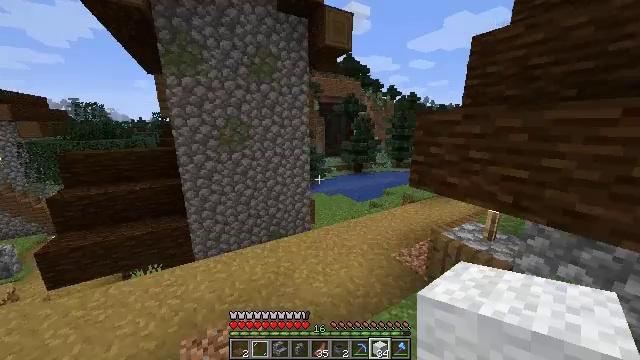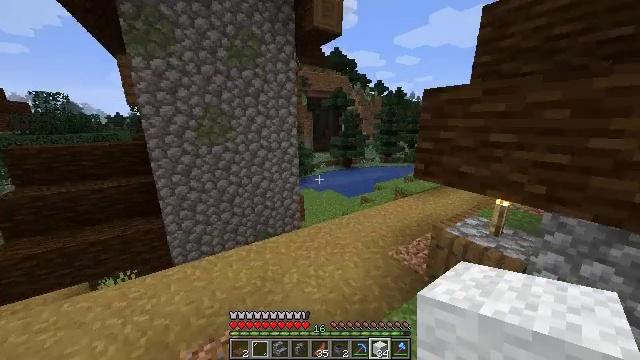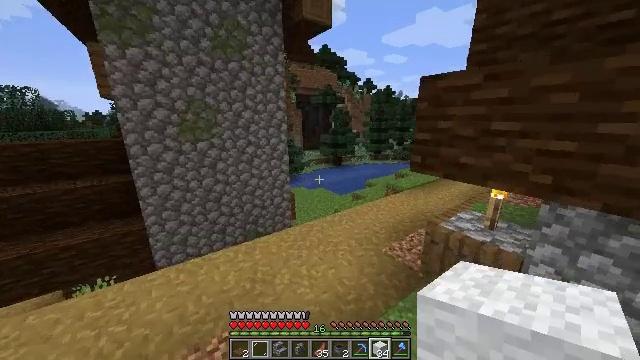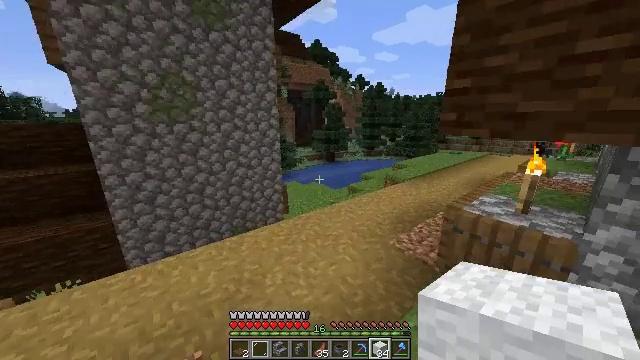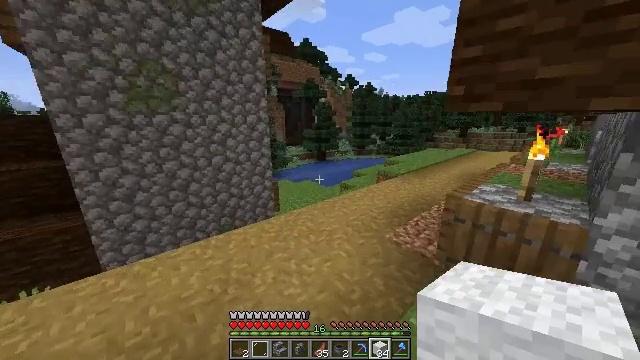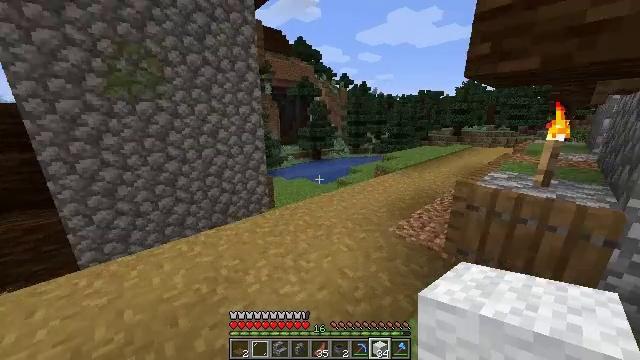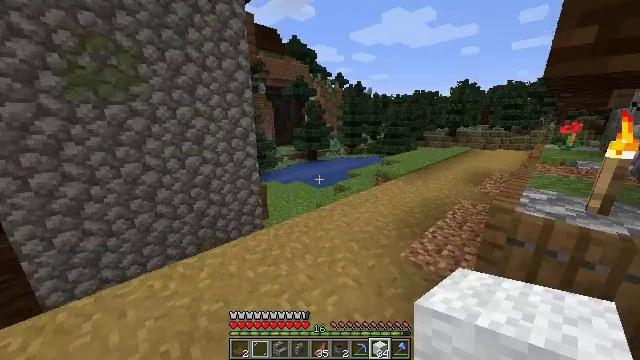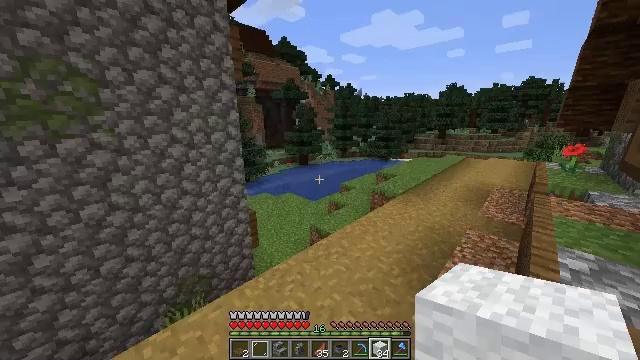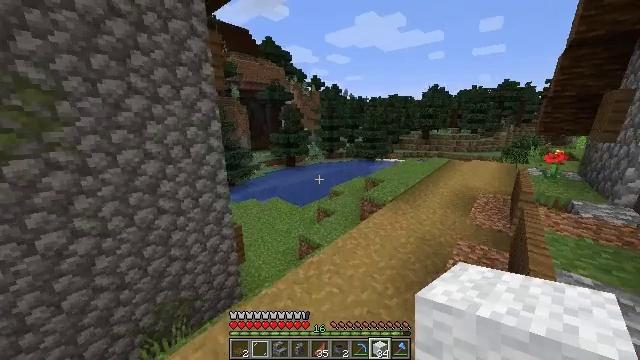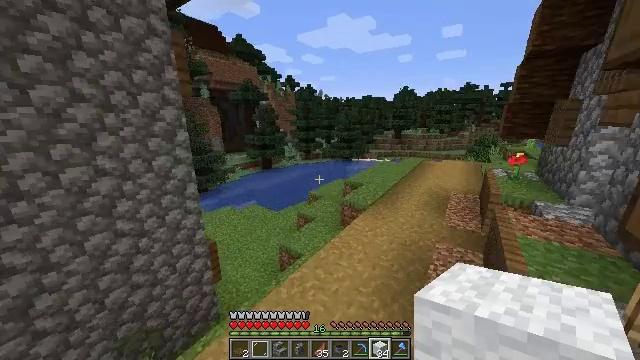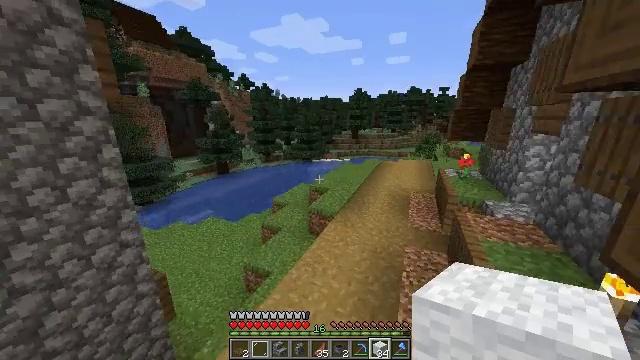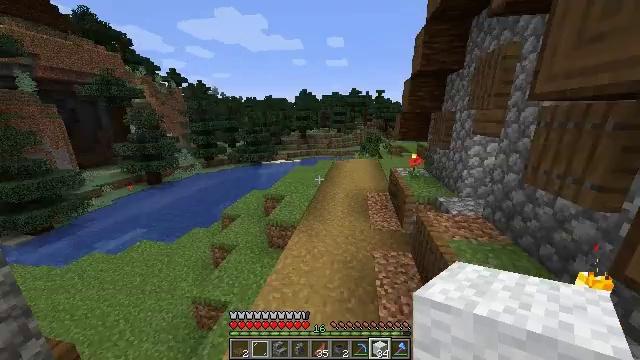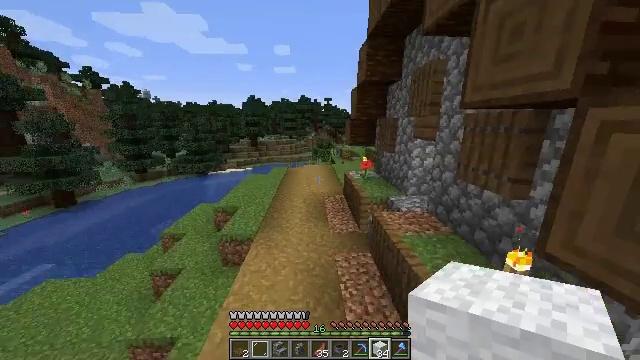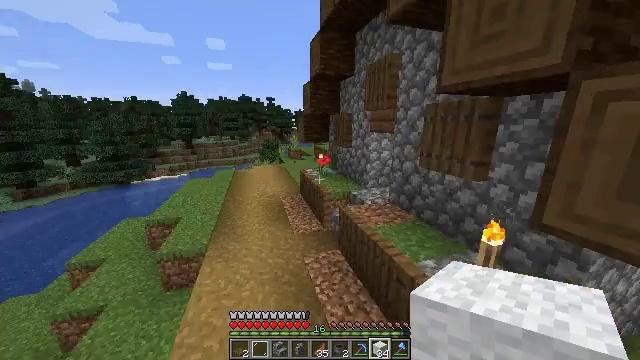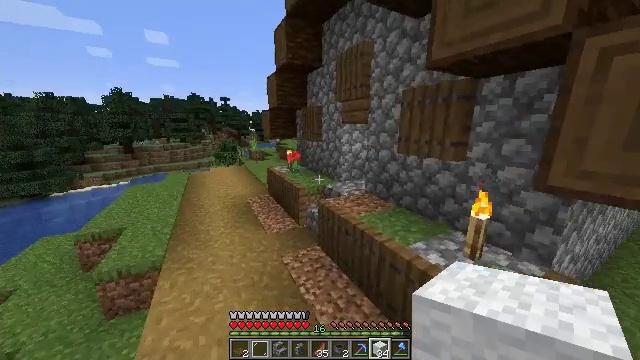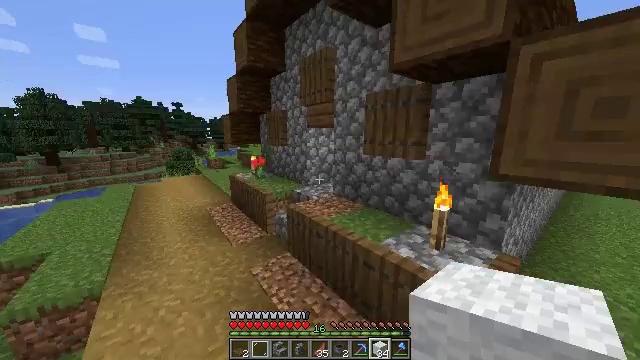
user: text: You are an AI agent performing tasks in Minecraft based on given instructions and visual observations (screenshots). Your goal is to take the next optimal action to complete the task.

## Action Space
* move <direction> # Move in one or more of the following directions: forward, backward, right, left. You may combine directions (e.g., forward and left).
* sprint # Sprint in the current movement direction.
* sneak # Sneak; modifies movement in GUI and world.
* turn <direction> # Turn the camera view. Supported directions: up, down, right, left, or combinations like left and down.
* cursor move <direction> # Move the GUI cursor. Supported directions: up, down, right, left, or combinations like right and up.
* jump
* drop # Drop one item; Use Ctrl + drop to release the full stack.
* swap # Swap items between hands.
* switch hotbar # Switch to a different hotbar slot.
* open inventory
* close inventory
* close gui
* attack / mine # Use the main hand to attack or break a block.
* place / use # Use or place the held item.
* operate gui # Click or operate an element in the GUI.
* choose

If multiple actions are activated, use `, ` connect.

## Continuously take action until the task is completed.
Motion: motion action
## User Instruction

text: Take iron ingots to craft a minecart.
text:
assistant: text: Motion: move forward, sprint, turn right and down, jump
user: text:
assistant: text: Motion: move forward, sprint, turn right, jump
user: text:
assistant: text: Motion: move forward, sprint, turn right, jump
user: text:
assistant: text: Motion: move forward, sprint, turn right, jump
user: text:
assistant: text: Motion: move forward, turn right, jump
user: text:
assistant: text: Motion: move forward, turn right, jump
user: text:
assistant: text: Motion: move forward, turn right, jump
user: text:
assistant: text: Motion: move forward, turn right
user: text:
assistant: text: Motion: move forward, turn right
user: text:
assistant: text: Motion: move forward, turn right
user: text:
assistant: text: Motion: move forward, turn right
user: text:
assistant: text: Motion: move forward, turn right and up
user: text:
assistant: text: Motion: move forward, turn right
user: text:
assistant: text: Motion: move forward, turn right
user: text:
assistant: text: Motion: move forward, turn right and up
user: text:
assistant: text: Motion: move forward, turn right and up
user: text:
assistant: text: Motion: move forward, turn right and up
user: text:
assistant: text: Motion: move forward
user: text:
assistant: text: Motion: move forward and move left
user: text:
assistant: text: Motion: move forward and move left
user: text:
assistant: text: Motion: move forward and move left, turn right
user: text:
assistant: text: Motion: move forward and move left, turn right
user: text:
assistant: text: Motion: move forward and move left, turn right
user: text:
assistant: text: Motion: move forward and move left, turn right
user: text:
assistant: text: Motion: move forward and move left, turn right
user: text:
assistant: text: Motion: move forward and move left, turn right
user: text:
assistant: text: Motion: move forward and move left, turn right
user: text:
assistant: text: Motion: move forward, turn right and up
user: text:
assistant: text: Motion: move forward
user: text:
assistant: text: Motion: move forward